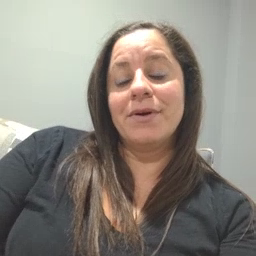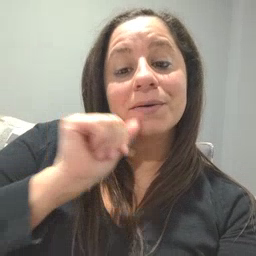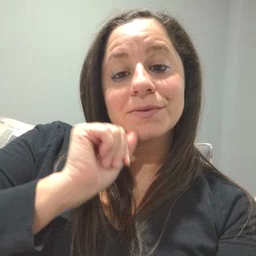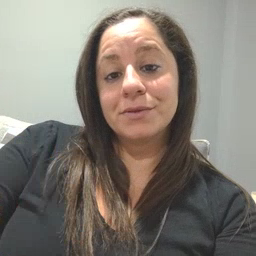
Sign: aunt